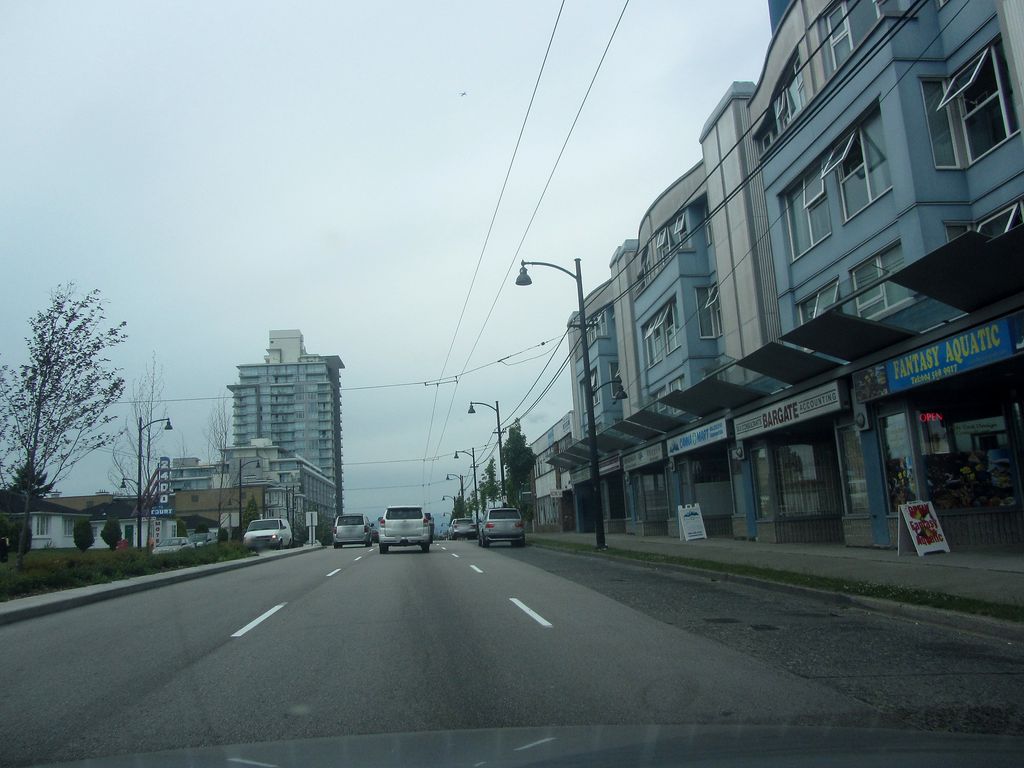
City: vancouver